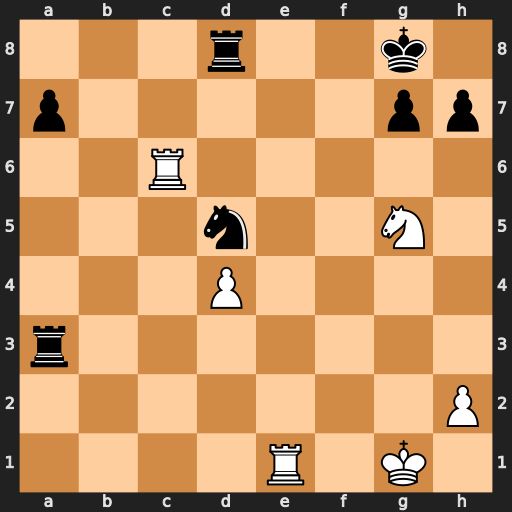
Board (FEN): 3r2k1/p5pp/2R5/3n2N1/3P4/r7/7P/4R1K1
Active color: w
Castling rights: -
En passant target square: -
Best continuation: Rd6 Ra8 Rxd5